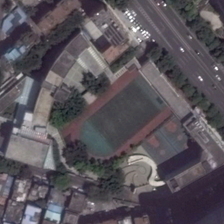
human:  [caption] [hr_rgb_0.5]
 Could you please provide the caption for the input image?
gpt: many buildings and some green trees are around a playground near a road in a school .

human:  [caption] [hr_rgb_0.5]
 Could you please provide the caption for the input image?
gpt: many buildings and some green trees are around a playground near a road in a school .

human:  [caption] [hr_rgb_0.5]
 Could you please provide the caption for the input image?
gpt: many buildings and some green trees are around a playground near a road in a school .

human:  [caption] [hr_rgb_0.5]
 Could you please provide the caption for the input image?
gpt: many buildings and some green trees are around a playground near a road in a school .

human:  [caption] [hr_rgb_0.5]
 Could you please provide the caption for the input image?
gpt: many buildings and some green trees are around a playground near a road in a school .